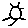
Label: sun